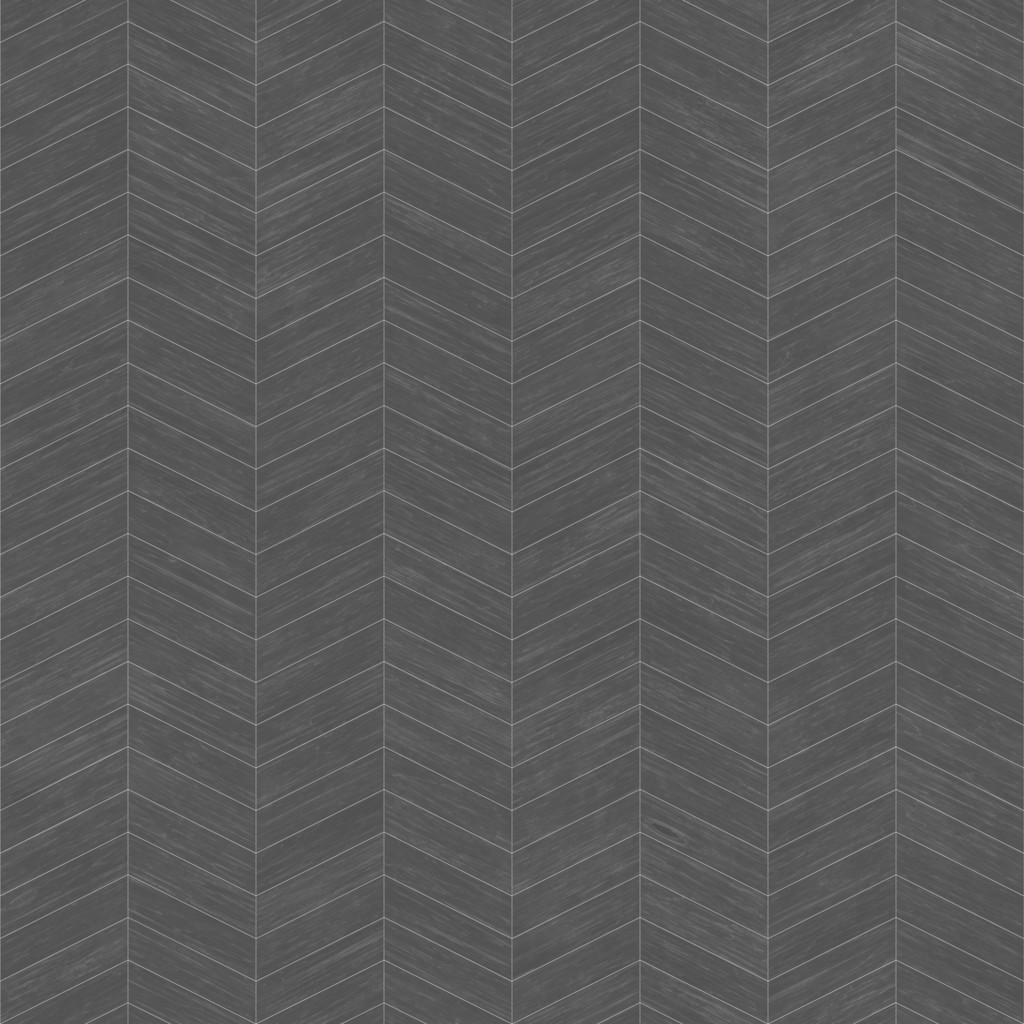
Texture map type: Roughness